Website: walmart
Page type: payment
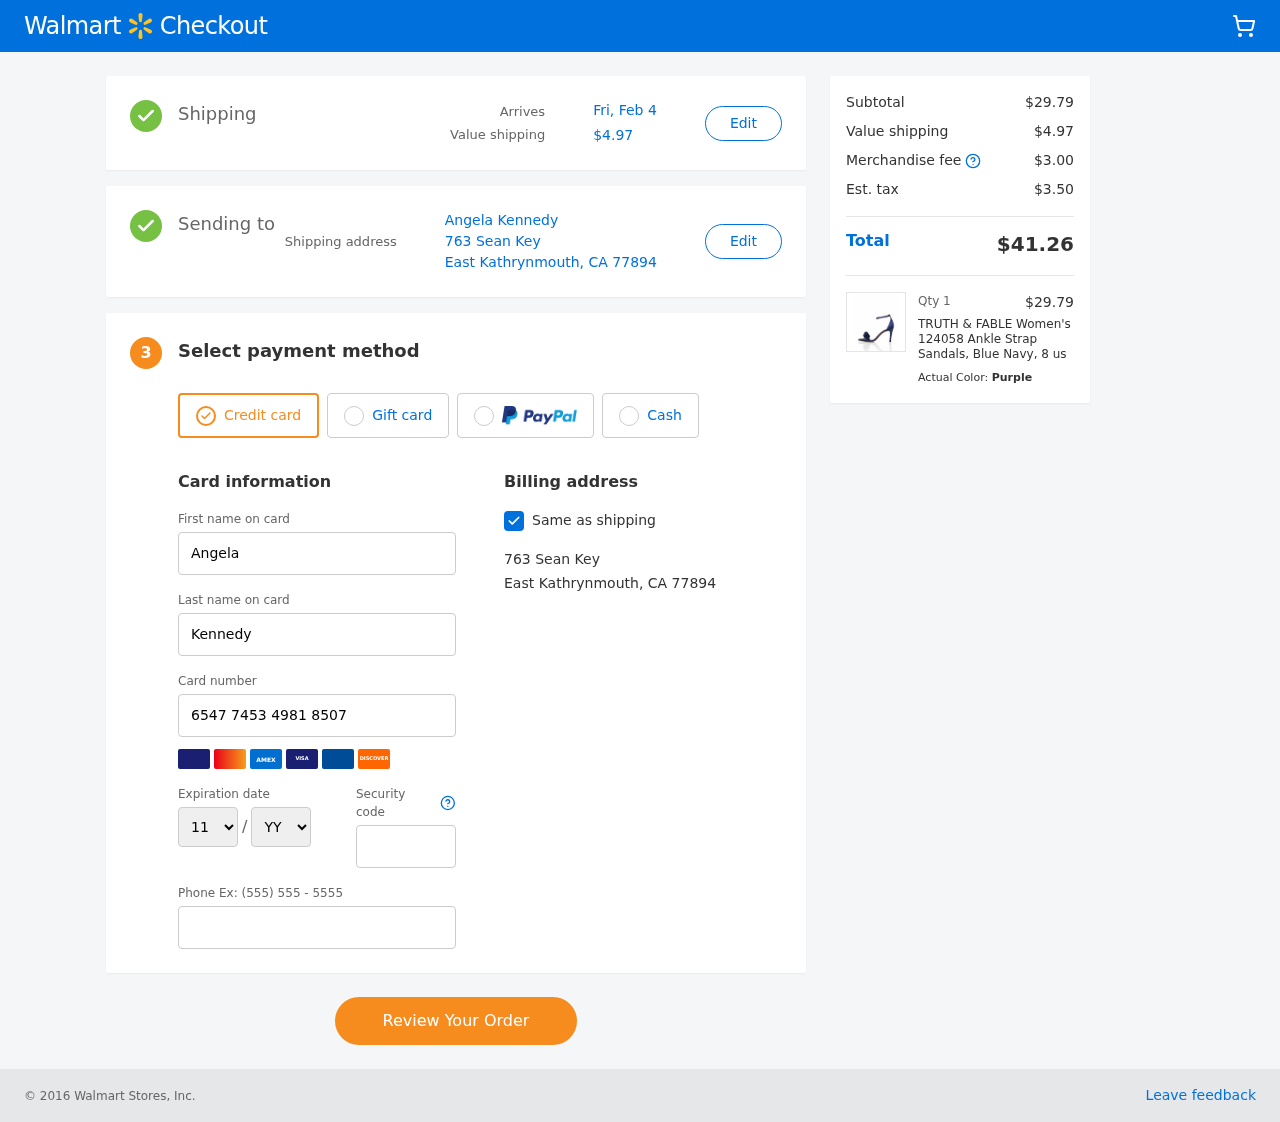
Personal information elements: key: PII_CARD_EXPIRY_MONTH
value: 11
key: PII_CARD_EXPIRY_YEAR
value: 29
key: PII_CITY_STATE_ZIP
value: East Kathrynmouth, CA 77894
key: PII_FULLNAME
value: Angela Kennedy
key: PII_STREET
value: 763 Sean Key
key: PII_FIRSTNAME
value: Angela
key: PII_LASTNAME
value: Kennedy
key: PII_CARD_NUMBER
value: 6547 7453 4981 8507
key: PII_CARD_CVV
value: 989
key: PII_PHONE
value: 6214629813
Product elements: key: PRODUCT1_NAME
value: TRUTH & FABLE Women's 124058 Ankle Strap Sandals, Blue Navy, 8 us
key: PRODUCT1_PRICE
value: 29.79
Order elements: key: ORDER_DELIVERY_DATE
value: Fri, Feb 4
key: ORDER_SHIPPING_COST
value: $4.97
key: ORDER_SUBTOTAL
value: $29.79
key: ORDER_MERCHANDISE_FEE
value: $3.00
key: ORDER_TAX
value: $3.50
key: ORDER_TOTAL
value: $41.26
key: ORDER_NUM_ITEMS
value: Qty 1